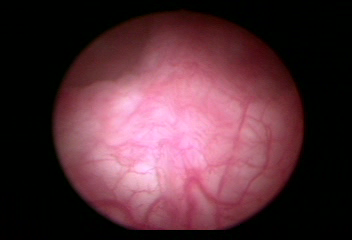
Modality: WLC
Class: Normal mucosa
Bladder cancer association: No